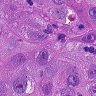
Metastatic tissue present: yes